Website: slack
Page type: billing-address
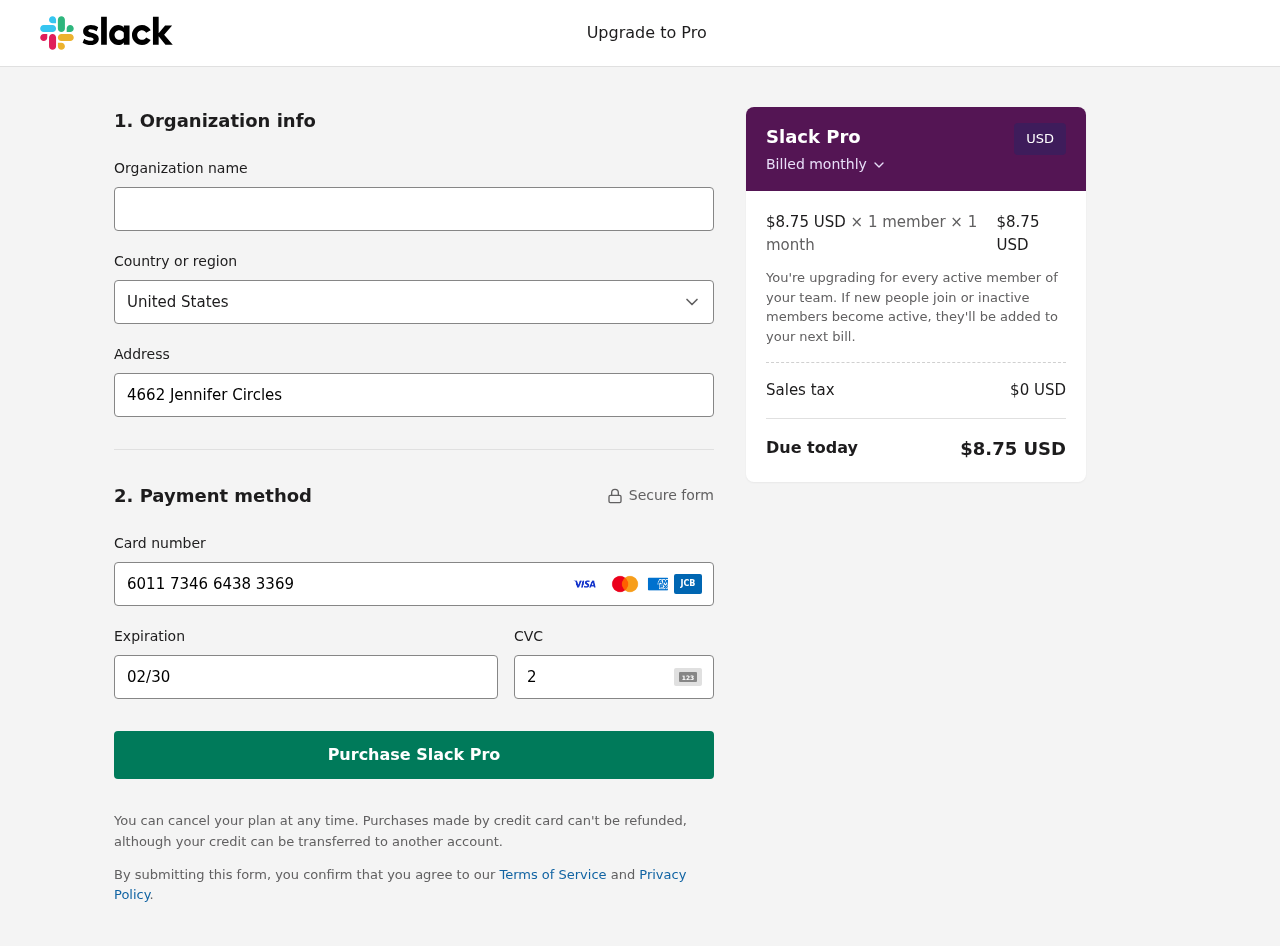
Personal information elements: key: PII_CARD_CVV
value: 204
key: PII_CARD_EXPIRY
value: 02/30
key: PII_CARD_NUMBER
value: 6011 7346 6438 3369
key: PII_COUNTRY
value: United States
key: PII_STREET
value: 4662 Jennifer Circles
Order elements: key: ORDER_PRICE_PER_MEMBER
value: $8.75 USD
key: ORDER_MEMBER_COUNT
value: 1
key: ORDER_MONTH_COUNT
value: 1
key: ORDER_SUBTOTAL
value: $8.75 USD
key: ORDER_TAX
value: $0
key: ORDER_TOTAL
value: $8.75 USD